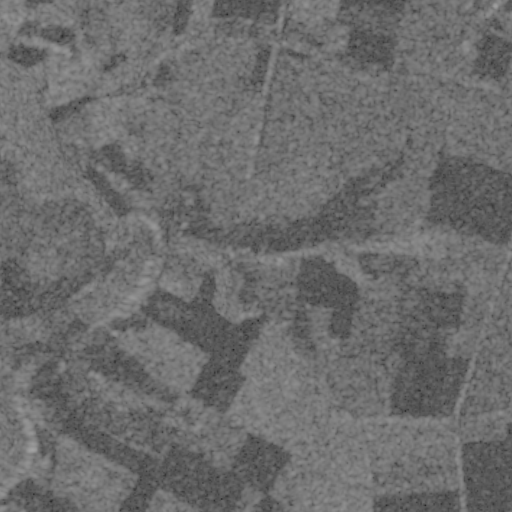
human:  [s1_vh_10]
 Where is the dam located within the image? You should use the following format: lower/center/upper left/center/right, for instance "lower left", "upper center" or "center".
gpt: The dam is located in the upper center of the image.
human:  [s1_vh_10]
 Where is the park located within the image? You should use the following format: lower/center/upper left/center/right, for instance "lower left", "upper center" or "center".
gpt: The park is located in the upper right of the image.
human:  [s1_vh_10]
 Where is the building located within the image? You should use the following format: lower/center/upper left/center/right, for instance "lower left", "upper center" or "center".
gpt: There is no building in the image.

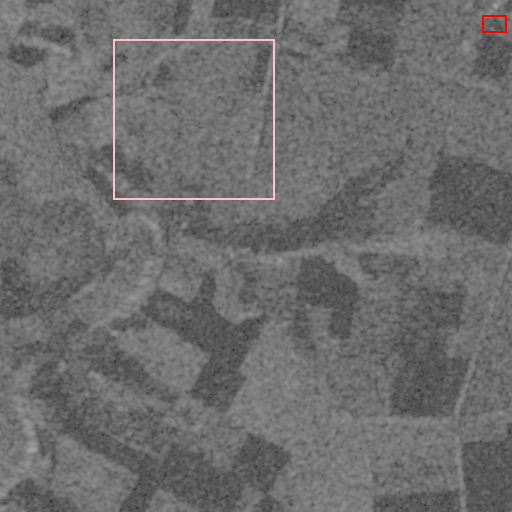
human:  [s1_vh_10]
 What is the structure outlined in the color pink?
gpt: The structure outlined in pink is a crop field.
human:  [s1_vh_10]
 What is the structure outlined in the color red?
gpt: The structure outlined in red is a park.
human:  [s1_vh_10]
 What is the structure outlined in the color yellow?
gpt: There is no yellow outline.